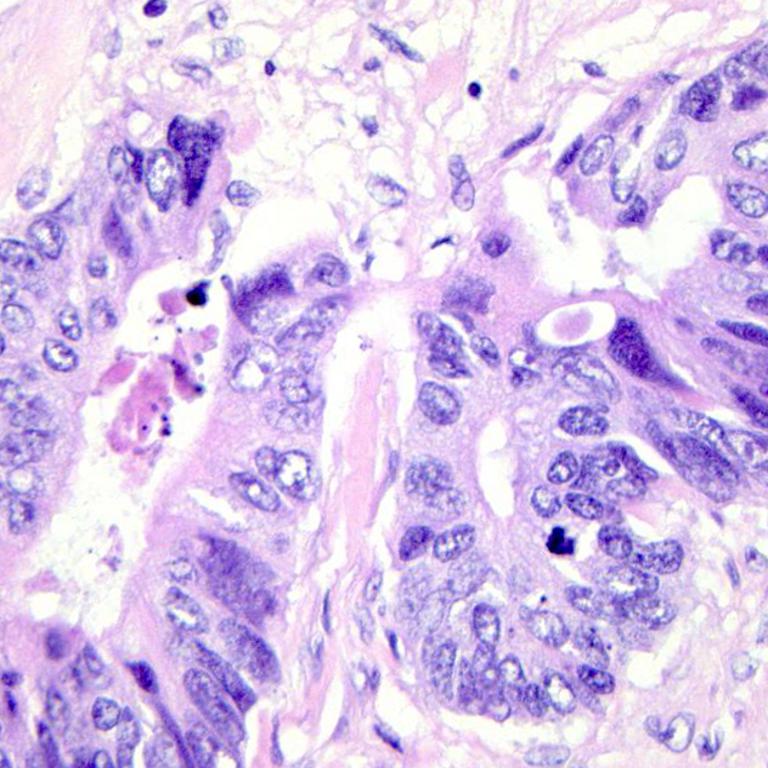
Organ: colon
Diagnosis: adenocarcinomas